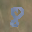
Label: 8